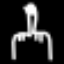
Label: airplane